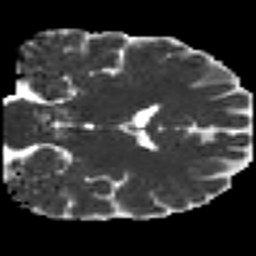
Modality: MD
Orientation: coronal
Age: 26
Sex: male
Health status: ill
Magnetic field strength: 3 T
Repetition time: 9 s
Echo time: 0.093 s